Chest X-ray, PA view. Patient: 68 years old, sex M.
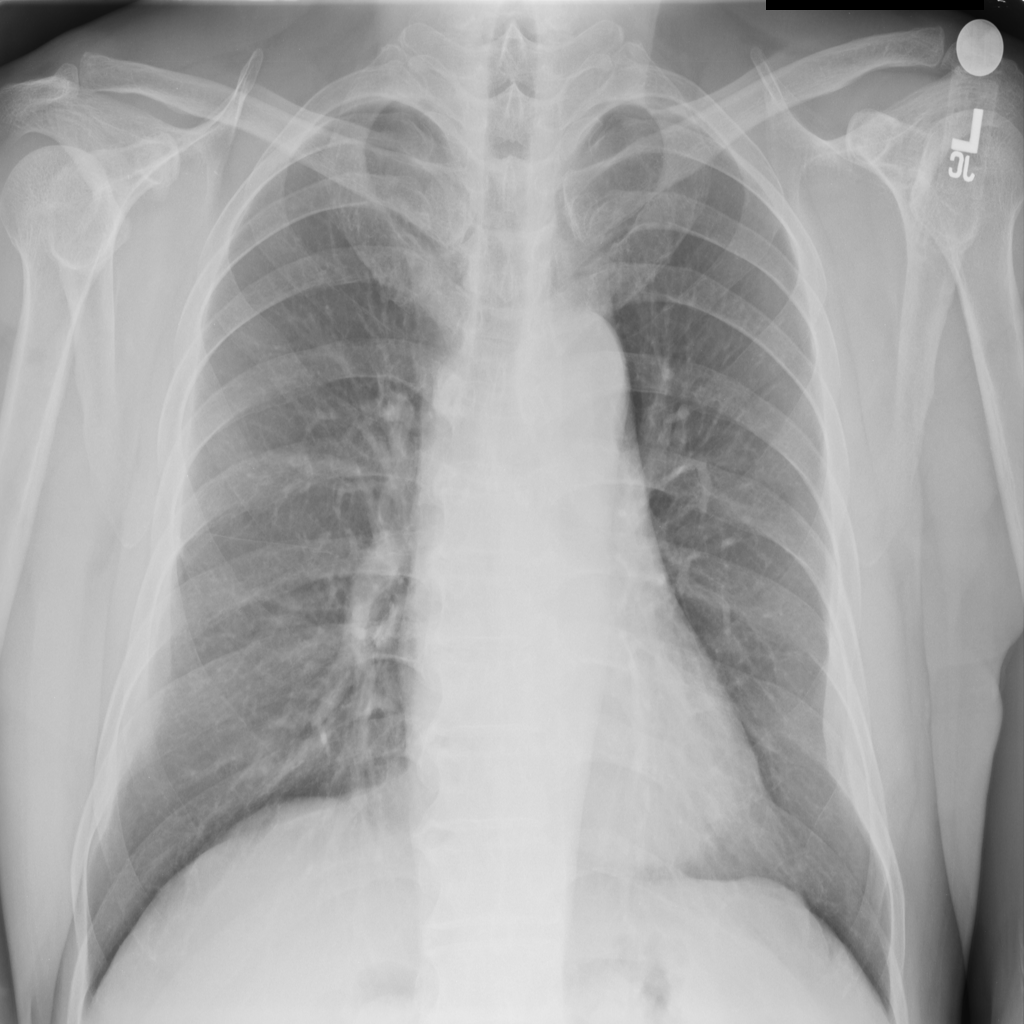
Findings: Pleural_Thickening